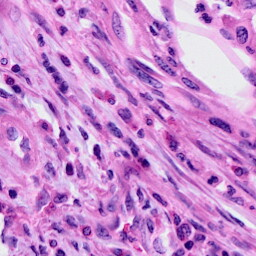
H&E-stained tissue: Cervix